Question: Fow the last few days I used to work on STS. But today it is not launching and giving following window. So, I reinstalled STS. But the problem still exits. Can some one help in sorting it out?

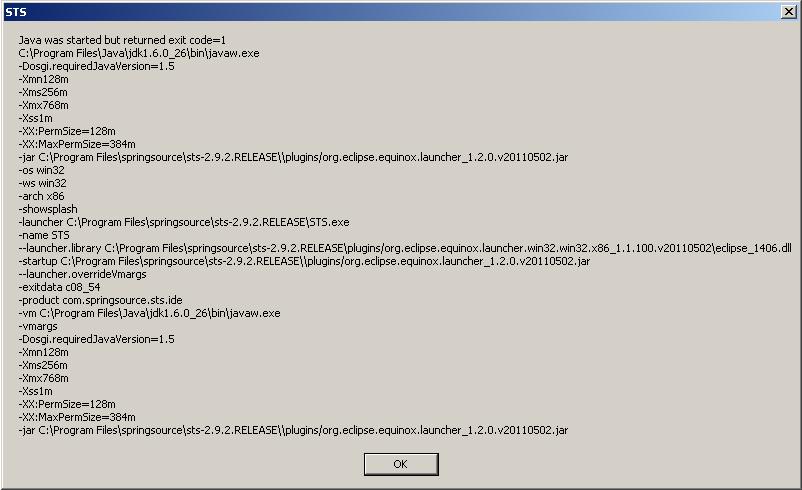
Answer: I found the solution after few hours. Some guy had same problem and solved
<URL>:
> Eclipse is trying to get the version of java that is installed on system. you might have installed that latest one but there are possibilities that any upgradation of later softwares has replaced the java.exe files in system32 folder with older version. All you need to do is to run eclipse with clean parameters. Create a batch file in the directory where eclipse.exe is and write this line in it 'eclipse -clean -vmargs -Xmx256m'